Question: Would anyone know how to create an Price range slider in flutter?

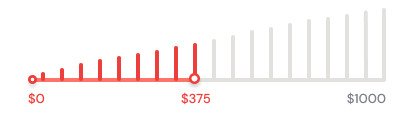
Answer: You can achieve your desired Range Slider using <URL>.
It is easy to use and comes with a variety of sliders.
Check this <URL> for more info.